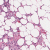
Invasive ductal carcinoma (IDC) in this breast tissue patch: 1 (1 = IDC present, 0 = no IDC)